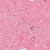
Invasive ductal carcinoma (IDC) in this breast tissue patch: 0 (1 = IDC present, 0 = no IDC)